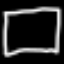
Label: square